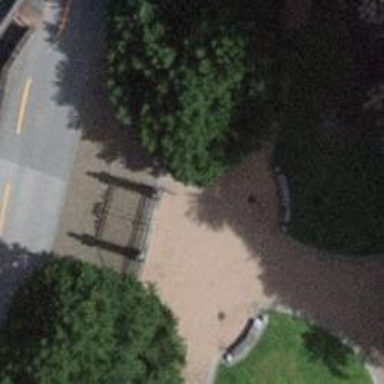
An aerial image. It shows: Gate.